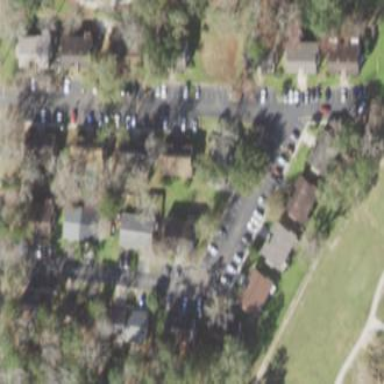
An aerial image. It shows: Residential area composed of single-family homes.